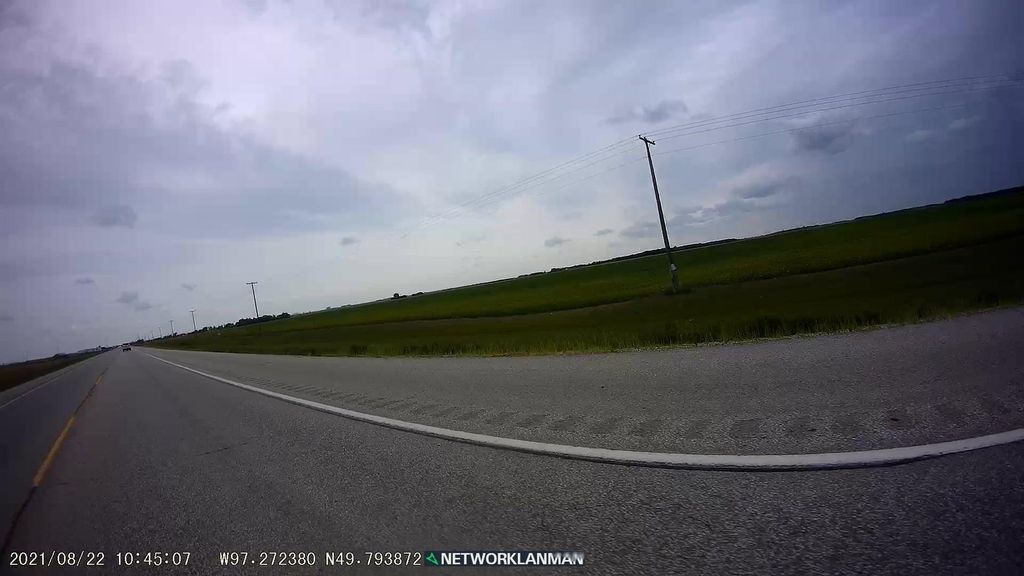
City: winnipeg